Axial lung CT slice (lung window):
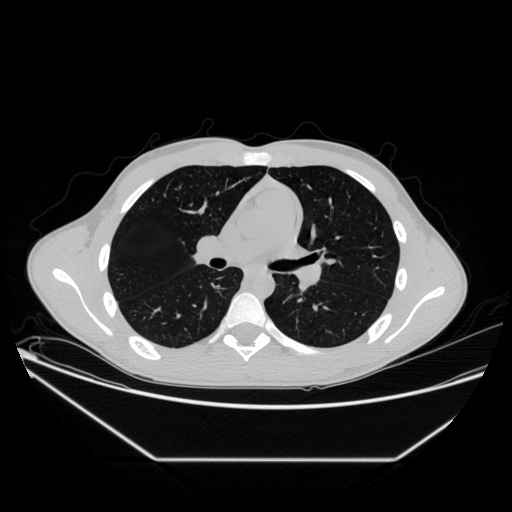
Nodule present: no